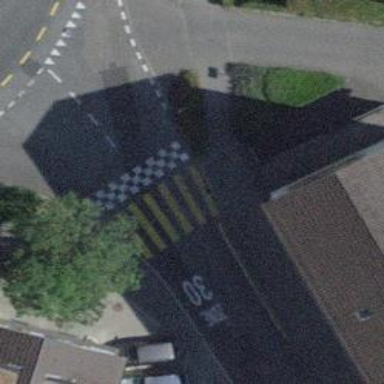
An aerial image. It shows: Pedestrian crossing with zebra markings on the footway.